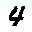
Label: 4